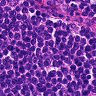
Metastatic tissue present: no